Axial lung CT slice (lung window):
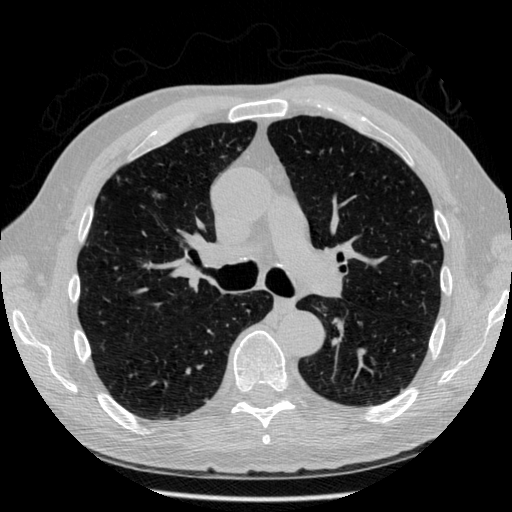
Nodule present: no